You are looking at the short-time Fourier spectrogram of a bearing's acceleration signal. Diagnose the bearing from this image, choosing from: normal, inner_race, outer_race, ball.
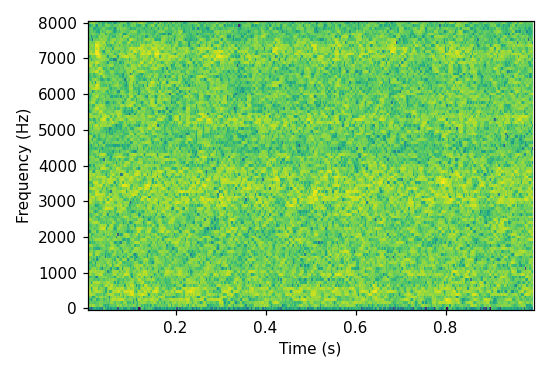
Answer: normal